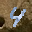
Label: 4